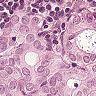
Metastatic tissue present: yes